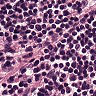
Metastatic tissue present: no